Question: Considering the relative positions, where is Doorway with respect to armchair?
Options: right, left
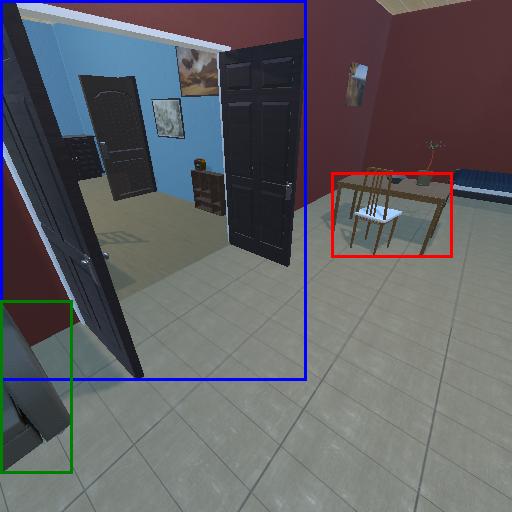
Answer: right